Question:
How to get these images to fall down the screen with a set .y and a random .x, and get these images to regenerate when smallapple1 hits the middle of the screen?
(i want the apples to have a litte gap, thats why .y needs to be a specific number)
'IBOutlet UIImageView *smallapple1;'
'IBOutlet UIImageView *smallapple2;'
'IBOutlet UIImageView *smallapple3;'
'IBOutlet UIImageView *smallapple4;'
ive seen some similar questions but the answers have not fitted my current question ;)
I've tried this code but to many apples where generated, my character was laggy, and the apples spawned into each other. someone who can fix this code?
'''
-(void)dispatchSomeRaindrops
{
for (int i = 0; i < 5; i++) {
UIImageView *view = [[UIImageView alloc] initWithImage:[UIImage imageNamed:@"smallapple.jpg"]];
CGFloat halfHeight = view.frame.size.height / 2;
CGFloat x = arc4random() % (int)self.view.frame.size.width;
view.center = CGPointMake(x, -halfHeight);
[self.view addSubview:view];
NSTimeInterval duration = 5 + arc4random() % 10;
[UIView animateWithDuration:duration delay:0 options:UIViewAnimationOptionCurveEaseIn animations:^{
float endY = self.view.frame.size.height + halfHeight;
view.center = CGPointMake(x, endY);
} completion:^(BOOL finished) {
[view removeFromSuperview];
}];
}
}
'''
(found this code from a similar question here on Stackoverflow)
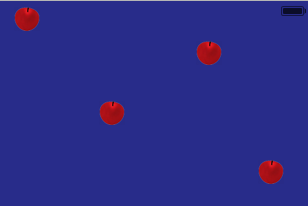
Answer: Your question is awfully open-ended, and kind of a "please show me how to solve this elaborate problem. I'm not going to give you the whole answer, but I'll start you in the right direction:
The easiest way to do this would be to use UIView animation. Take a look at the method 'animateWithDuration:delay:options:animations:completion:'
You probably want the option for a linear animation.
You'd pass code into the completion block that would trigger another animation.
Do you want smallApple1 to stop at the middle of the screen, or are you saying that you want more images to appear when smallApple1 gets to the middle of the screen but then smallApple1 continues it's progress down the screen?
I will take a little work to come up with the logic to do what you want, but that method should get you started.